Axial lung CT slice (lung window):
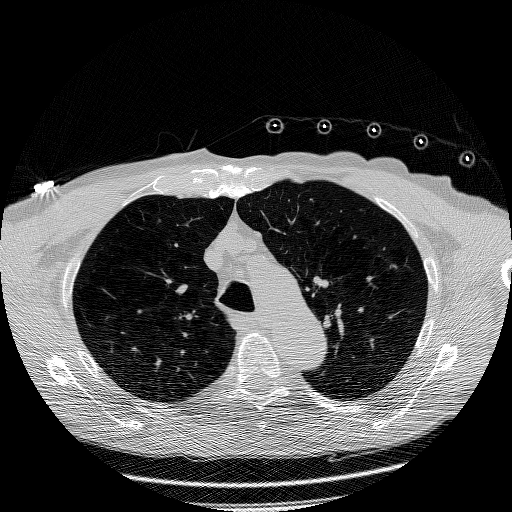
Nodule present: no